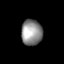
Tissue: lung
Cell type: Epithelial cells
Senescence score: 0.2156
Nuclear area (px): 530
Mean DAPI intensity: 142.098